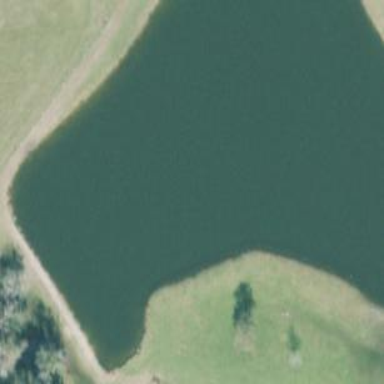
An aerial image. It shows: Reservoir of natural water.